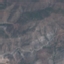
Land use / land cover: HerbaceousVegetation